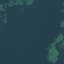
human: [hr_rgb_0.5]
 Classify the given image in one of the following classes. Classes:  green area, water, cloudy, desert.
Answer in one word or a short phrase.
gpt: water